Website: lowes
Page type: delivery-shipping
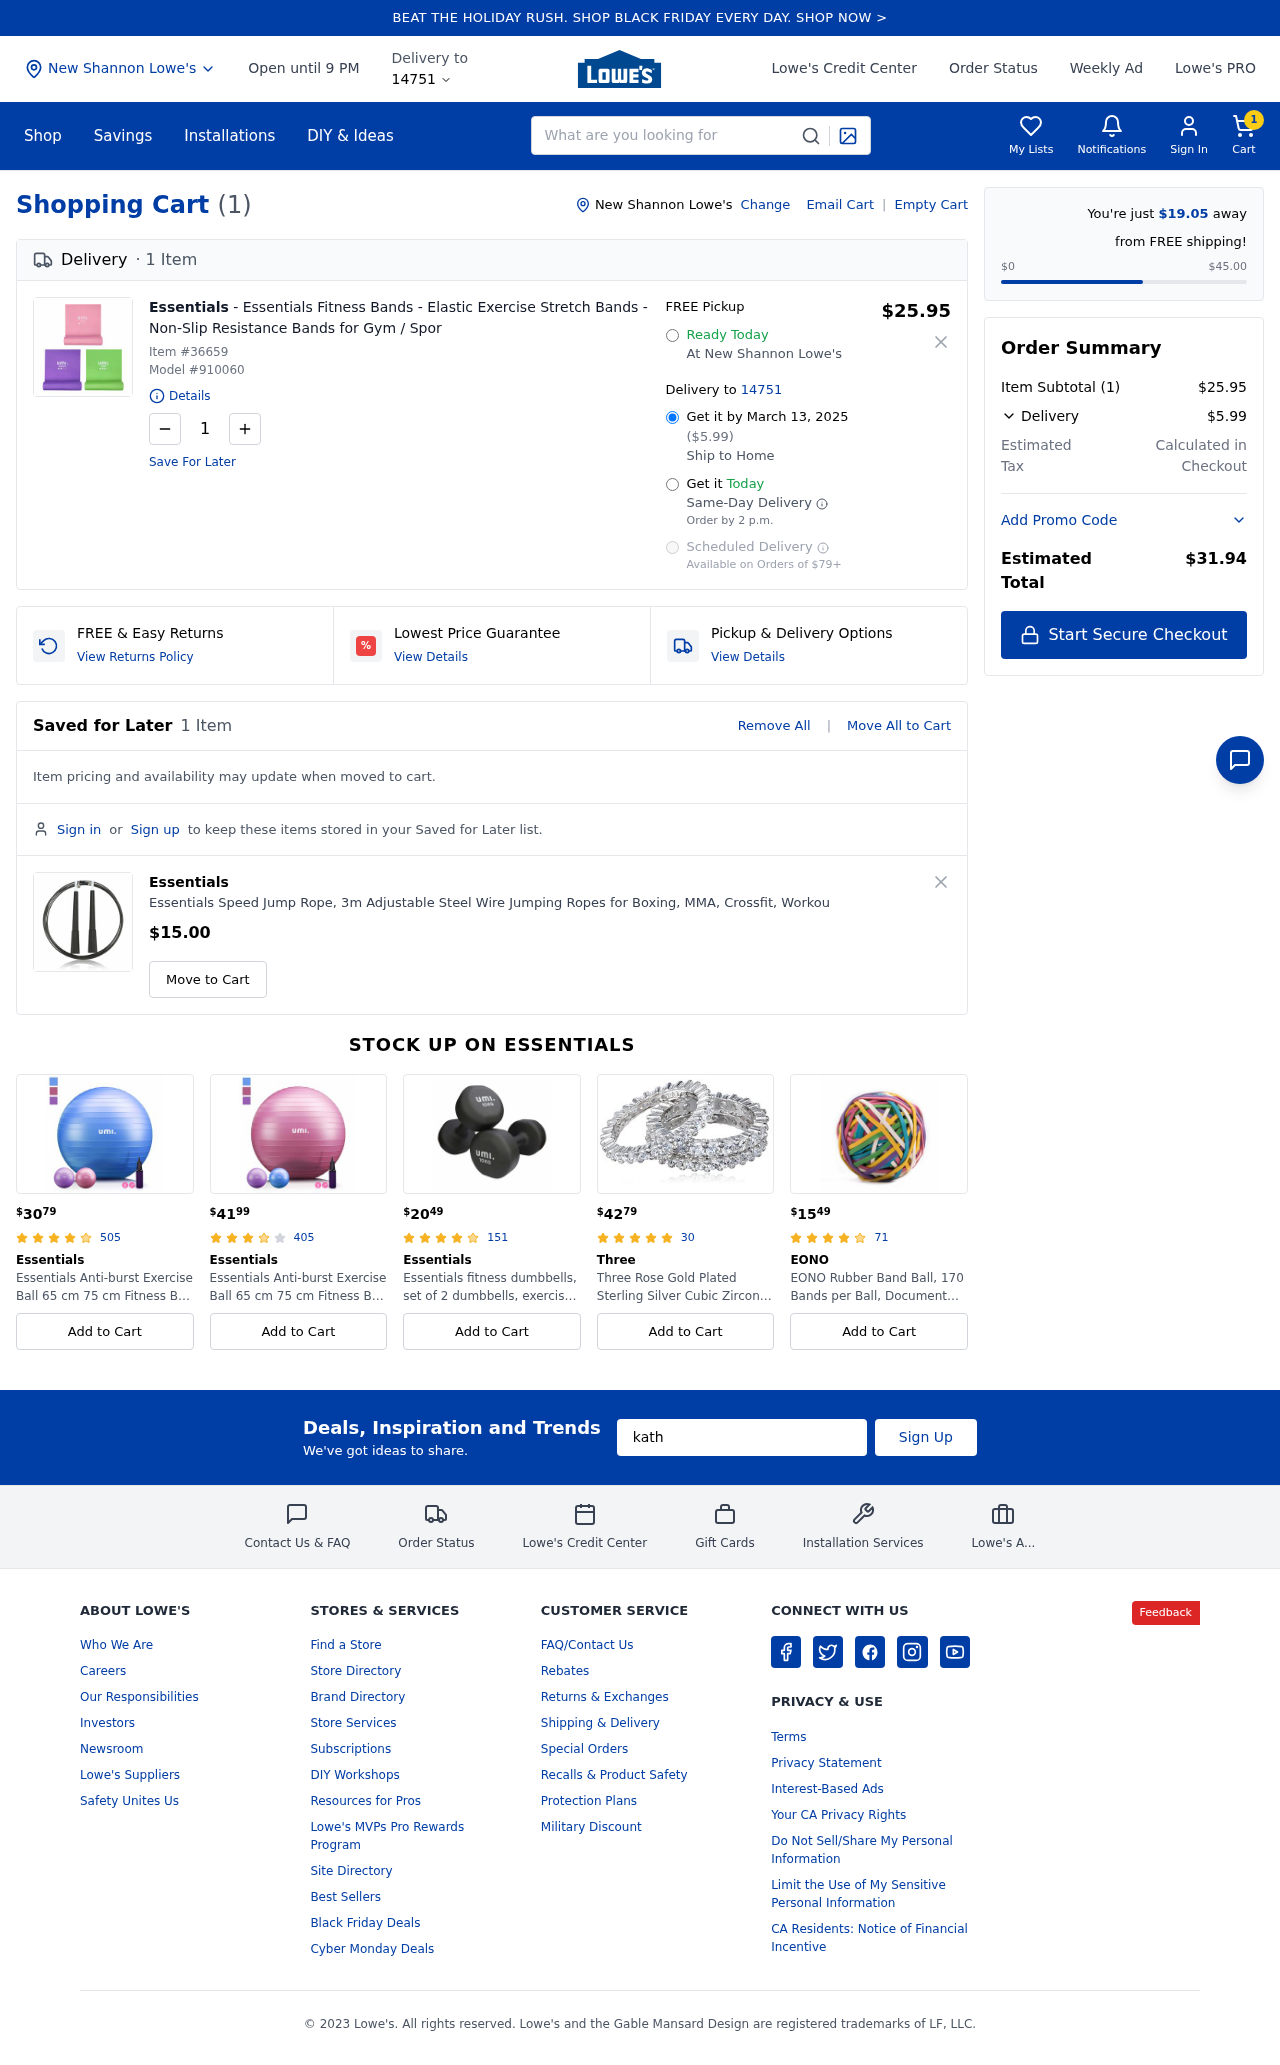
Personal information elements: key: PII_CITY
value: New Shannon
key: PII_EMAIL
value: katherinelyons@gmail.com
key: PII_POSTCODE
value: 14751
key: PII_CITY2
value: New Shannon
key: PII_CITY3
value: New Shannon
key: PII_POSTCODE2
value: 14751
Product elements: key: PRODUCT1_BRAND
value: Essentials
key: PRODUCT1_NAME
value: Essentials Fitness Bands - Elastic Exercise Stretch Bands - Non-Slip Resistance Bands for Gym / Spor
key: PRODUCT1_PRICE
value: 25.95
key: PRODUCT1_QUANTITY
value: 1
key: PRODUCT2_BRAND
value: Essentials
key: PRODUCT2_NAME
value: Essentials Speed Jump Rope, 3m Adjustable Steel Wire Jumping Ropes for Boxing, MMA, Crossfit, Workou
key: PRODUCT2_PRICE
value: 15
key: PRODUCT1_ITEM_NUMBER
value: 36659
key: PRODUCT1_MODEL_NUMBER
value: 910060
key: PRODUCT3_PRICE
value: $3079
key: PRODUCT3_NUM_RATINGS
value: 505
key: PRODUCT3_BRAND
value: Essentials
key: PRODUCT3_NAME
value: Essentials Anti-burst Exercise Ball 65 cm 75 cm Fitness Ball with Ball Pump Pezzi Ball for Yoga Pila
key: PRODUCT4_PRICE
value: $4199
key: PRODUCT4_NUM_RATINGS
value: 405
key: PRODUCT4_BRAND
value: Essentials
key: PRODUCT4_NAME
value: Essentials Anti-burst Exercise Ball 65 cm 75 cm Fitness Ball with Ball Pump Pezzi Ball for Yoga Pila
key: PRODUCT5_PRICE
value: $2049
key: PRODUCT5_NUM_RATINGS
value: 151
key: PRODUCT5_BRAND
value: Essentials
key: PRODUCT5_NAME
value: Essentials fitness dumbbells, set of 2 dumbbells, exercise neoprene dumbbells for women / men / chil
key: PRODUCT6_PRICE
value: $4279
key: PRODUCT6_NUM_RATINGS
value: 30
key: PRODUCT6_BRAND
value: Three
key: PRODUCT6_NAME
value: Three Rose Gold Plated Sterling Silver Cubic Zirconia All-Around Bands Stackable Ring, Size 6
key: PRODUCT7_PRICE
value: $1549
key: PRODUCT7_NUM_RATINGS
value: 71
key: PRODUCT7_BRAND
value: EONO
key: PRODUCT7_NAME
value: EONO Rubber Band Ball, 170 Bands per Ball, Document Organizing,Assorted Colors
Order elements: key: ORDER_NUM_ITEMS
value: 1
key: ORDER_DELIVERY_DATE
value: March 13, 2025
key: ORDER_SHIPPING_COST
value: $5.99
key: AWAY_FROM_FREE_SHIPPING
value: $19.05
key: ORDER_SUBTOTAL
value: $25.95
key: ORDER_TOTAL
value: $31.94
Search elements: key: HEADER_SEARCH
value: What are you looking for